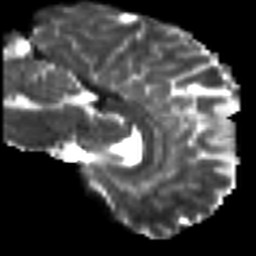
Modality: T2w
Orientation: sagittal
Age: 24
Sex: male
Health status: healthy
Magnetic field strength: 3 T
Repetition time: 9 s
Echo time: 0.093 s